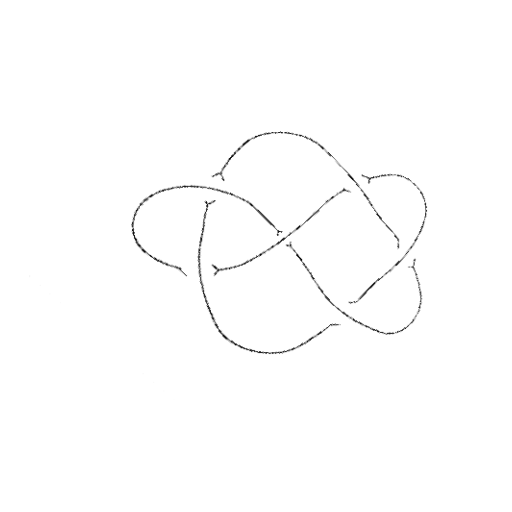
Crossing number: 6